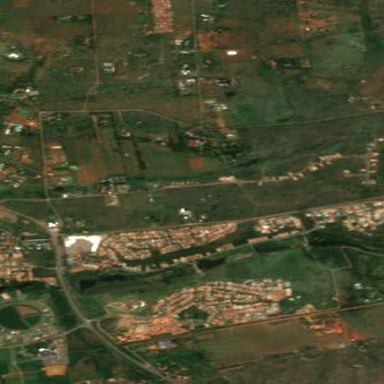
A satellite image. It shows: Gated residential area.